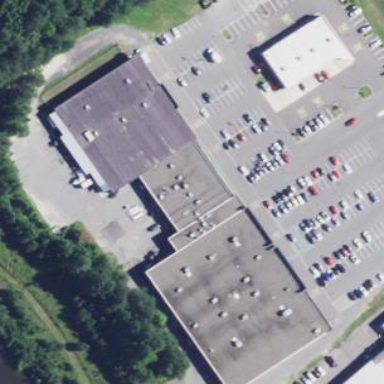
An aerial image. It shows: Retail building.